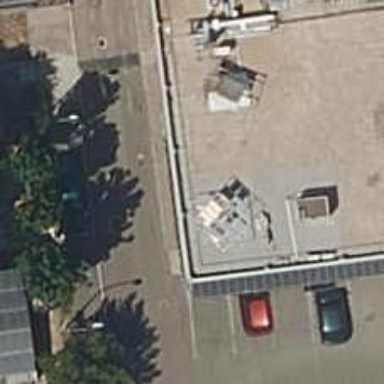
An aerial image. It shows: Solar power generator utilizing photovoltaic technology with solar photovoltaic panels.